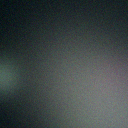
Screen state: off